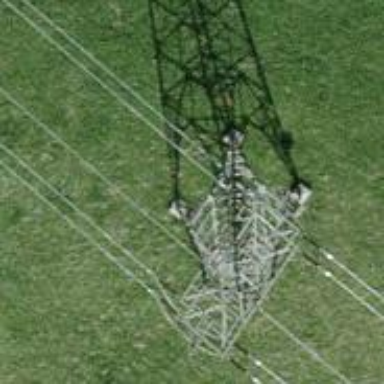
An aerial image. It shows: Towering power structure.